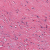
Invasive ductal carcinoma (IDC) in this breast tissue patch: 0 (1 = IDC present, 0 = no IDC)